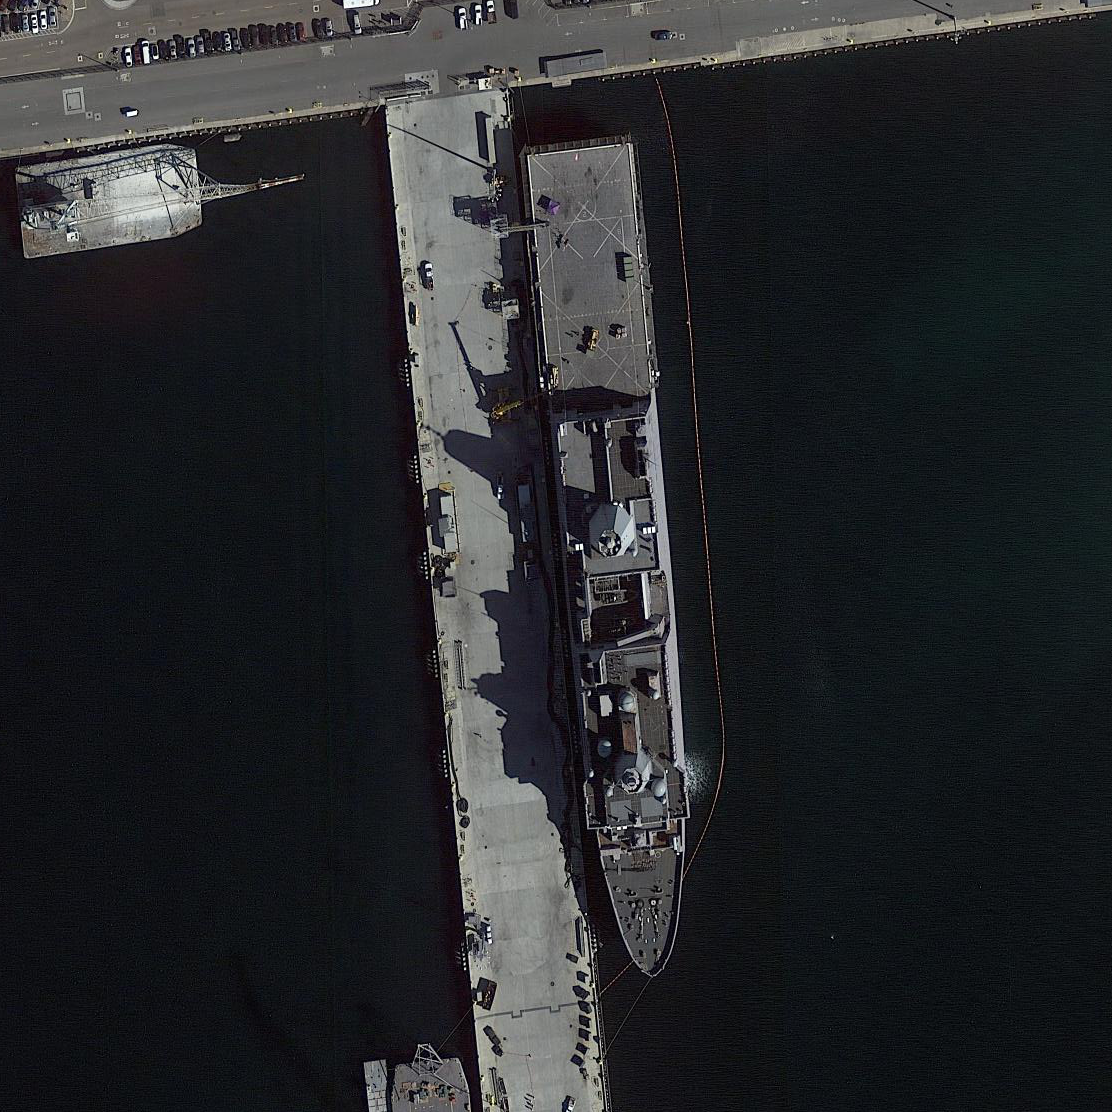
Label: combat